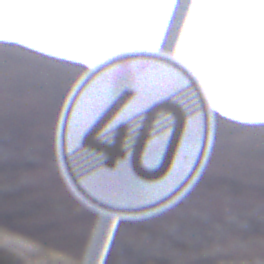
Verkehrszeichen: EndeGeschwindigkeit40
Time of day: Dusk
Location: Outdoor (Nature)
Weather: Clear
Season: NotSpecified
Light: Natural